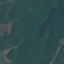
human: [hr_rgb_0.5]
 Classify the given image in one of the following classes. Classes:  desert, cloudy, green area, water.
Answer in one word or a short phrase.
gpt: green area